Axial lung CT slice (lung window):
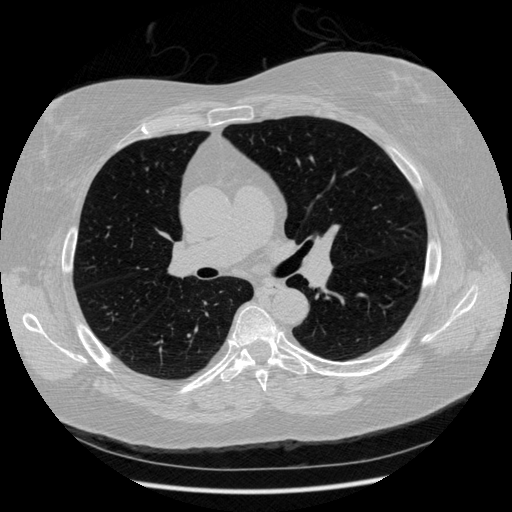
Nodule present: no